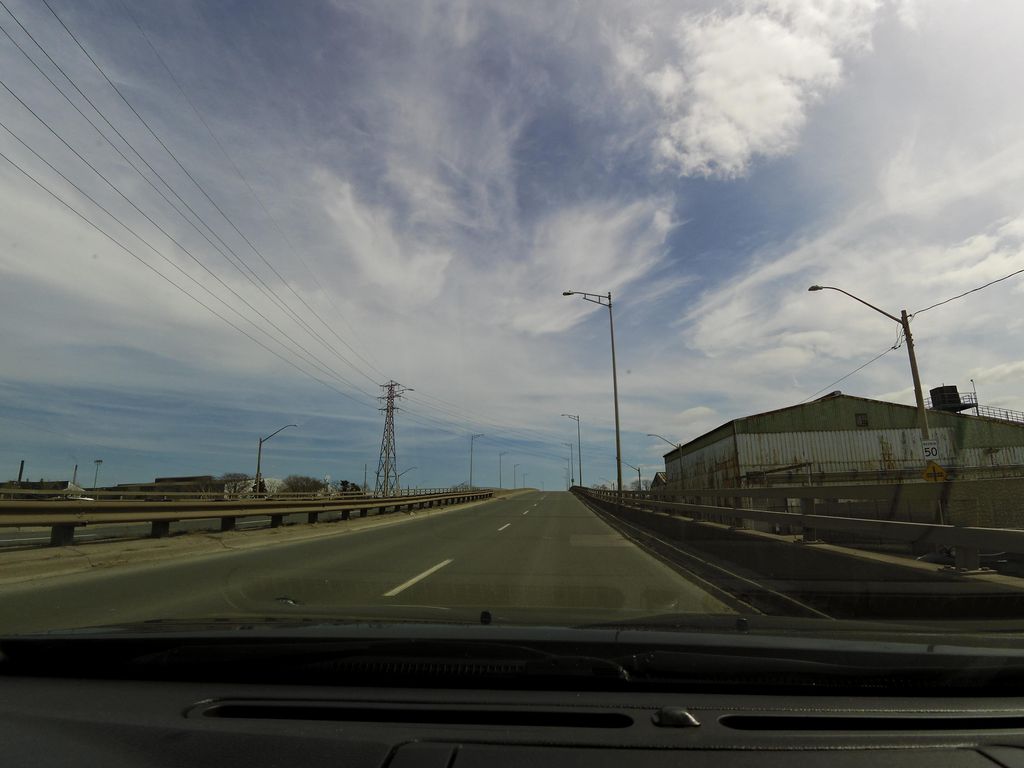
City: hamilton